Question: I am doing some relational algebra exercizes. On a teacher slide I saw a thing that makes me think that there can be an error.
I think, the third JOIN, should be
'''
JOIN 'Farmacia' as F
ON 'D'.'idCF' = 'F'.'idFi
'''
instead of
'''
JOIN 'Farmacia' as F
ON 'F'.'idFi = 'D'.'idCF'
'''
Using this last command you will join Farmacia on itself, isn't it?
The slide question says:
> Which pharmacy does sell drug X of phramaceutic company Y?

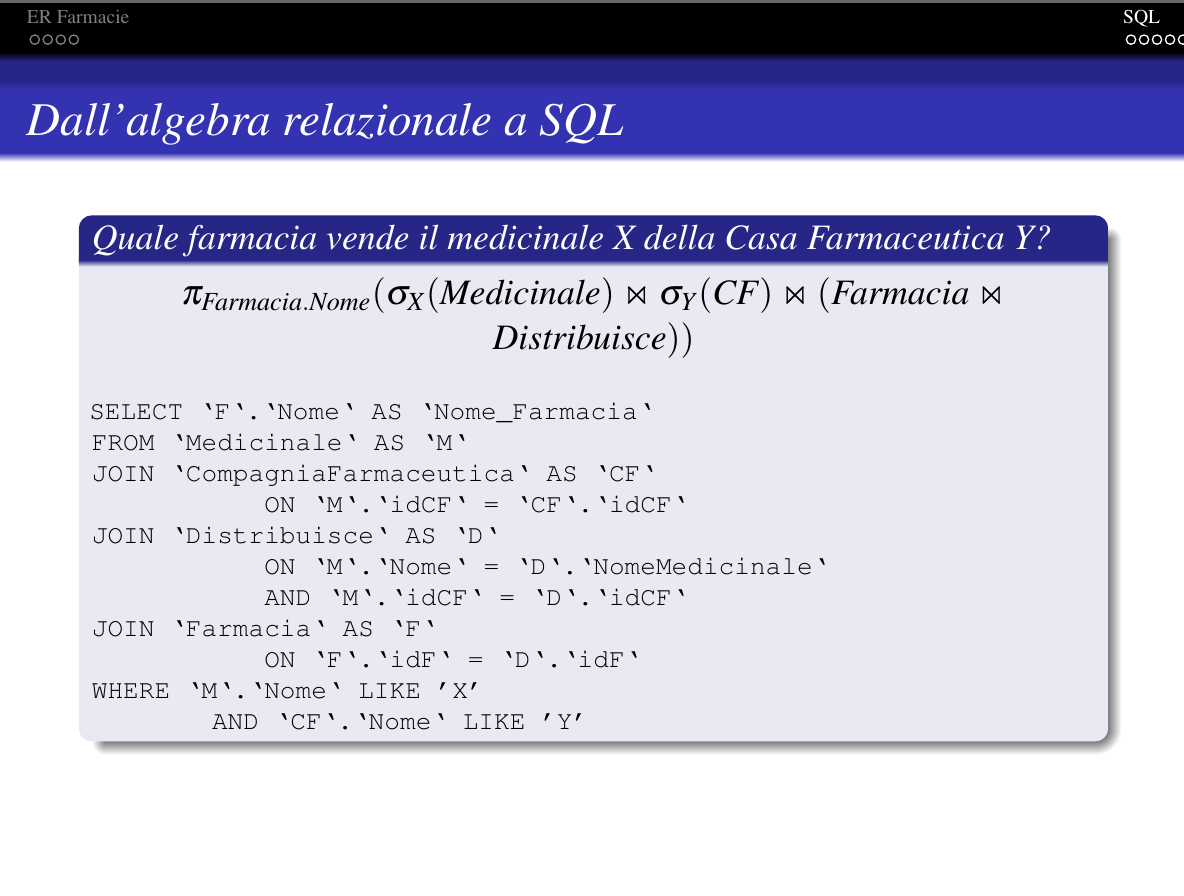
Answer: The order of the columns in the ON part of the statement doesn't influence how the JOIN itself is done.
This:
'''
SELECT t1.columnA, t2.columnB
FROM Table1 t1
JOIN Table2 t2 ON t1.ID = t2.ID
'''
will yield the same results as this:
'''
SELECT t1.columnA, t2.columnB
FROM Table1 t1
JOIN Table2 t2 ON t2.ID = t1.ID
'''
The self-join you described would have been something like this:
'''
SELECT t1.columnA, t2.columnB
FROM Table1 t1
JOIN Table1 t2 ON t1.managerID = t2.employeeID
'''